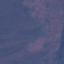
Land use / land cover: HerbaceousVegetation